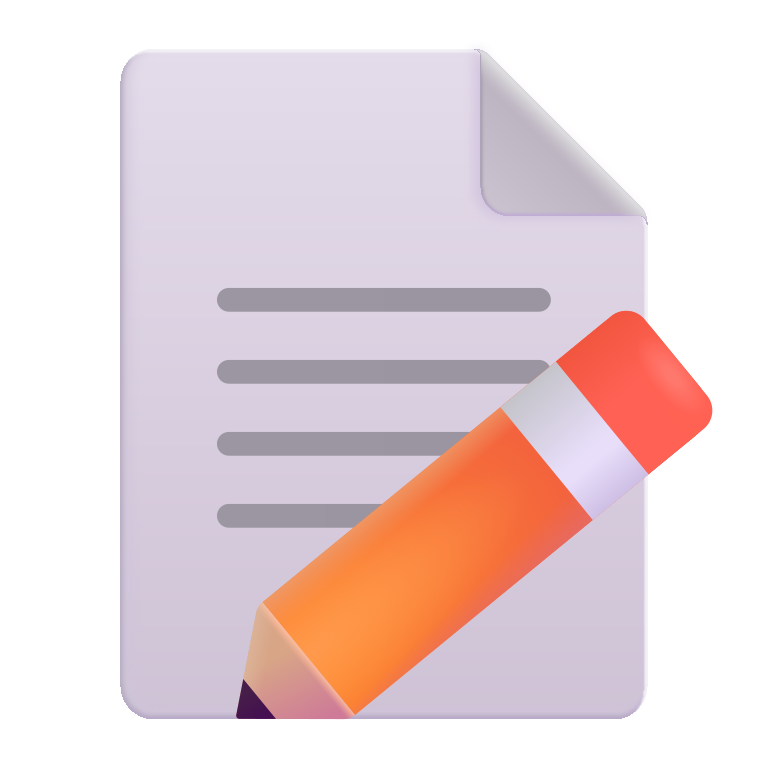
memo color